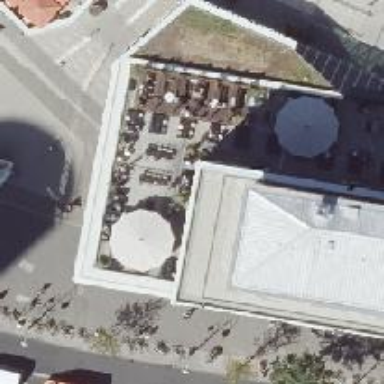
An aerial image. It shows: Restaurant.